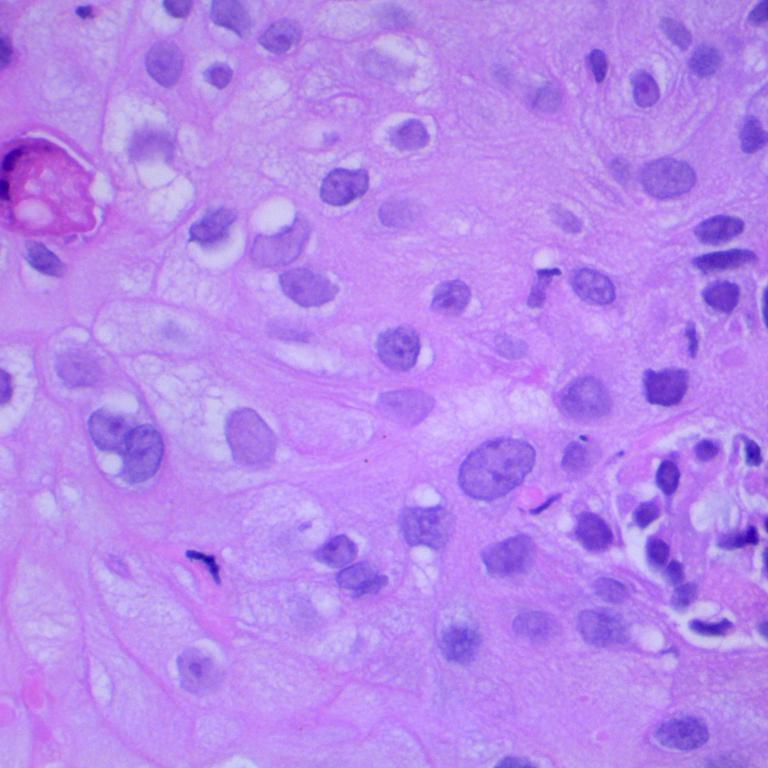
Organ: lung
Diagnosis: squamous carcinomas